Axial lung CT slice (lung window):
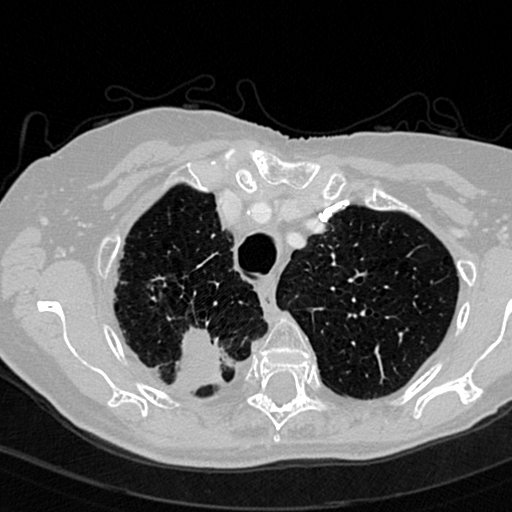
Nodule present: no